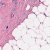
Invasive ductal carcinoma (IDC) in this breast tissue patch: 1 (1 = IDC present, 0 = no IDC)